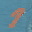
Label: 7